Question: Count the number of objects in the diagram.
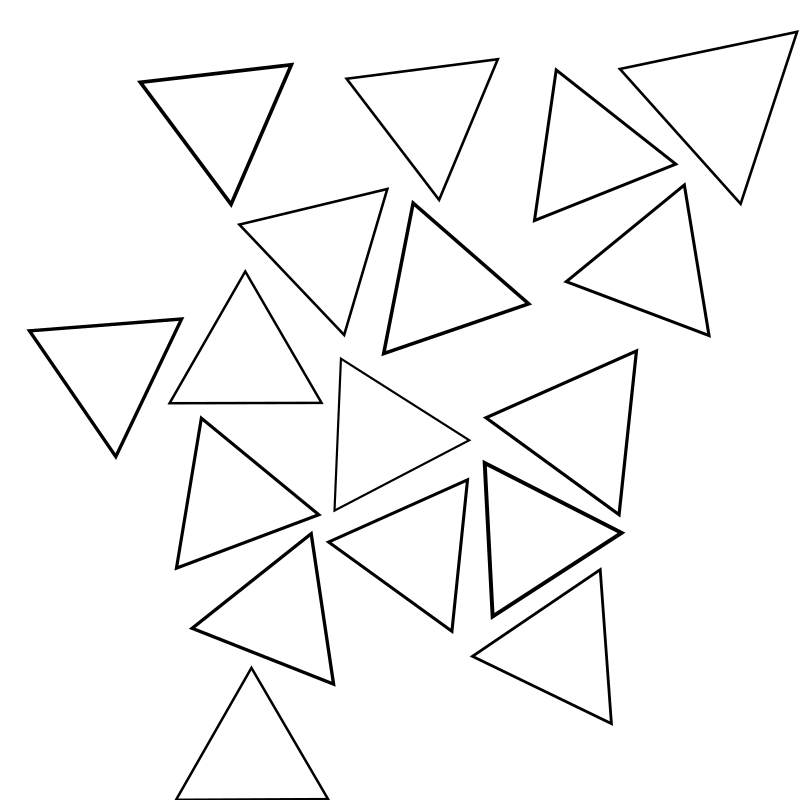
Answer: 17